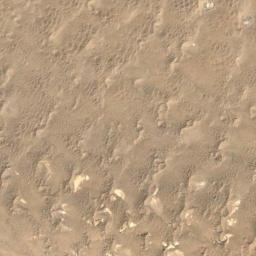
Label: desert